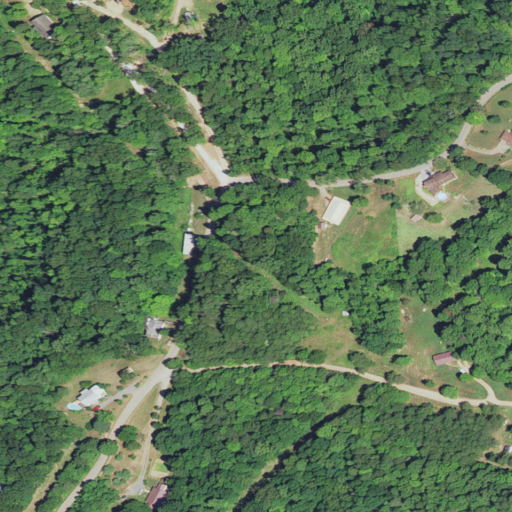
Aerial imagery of mountain in West Virginia named Cabbage Knob containing deciduous forest, open development, mixed forest, low intensity development, pasture, medium intensity development, and shrub